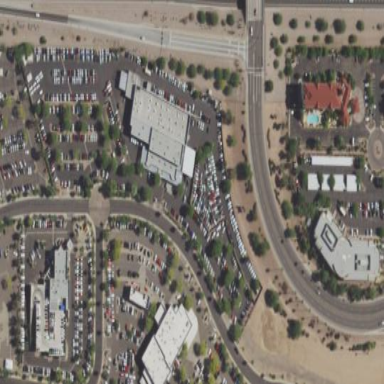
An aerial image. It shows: Retail area.